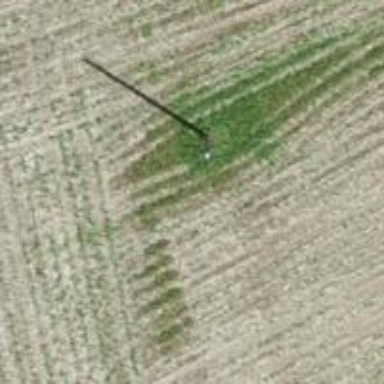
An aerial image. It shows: Power pole.